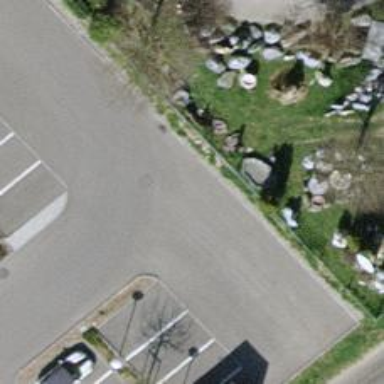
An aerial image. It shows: Asphalt parking aisle road for service vehicles.